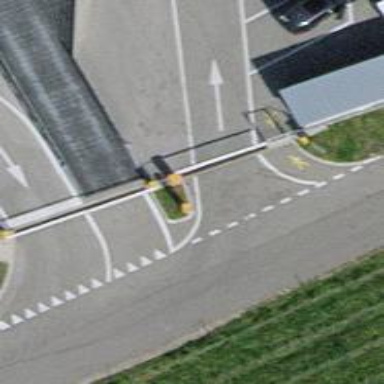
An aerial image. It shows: Gate.